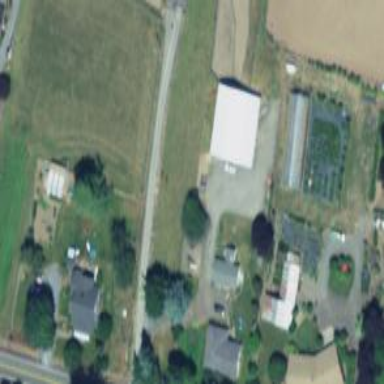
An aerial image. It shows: Driveway.